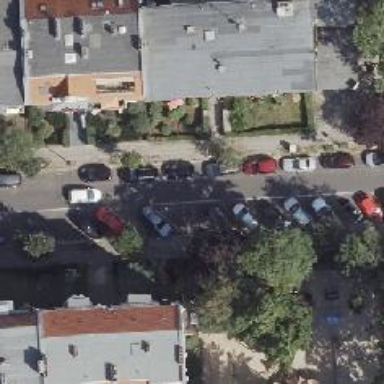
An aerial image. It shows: Residential road with asphalt surface and separate sidewalk. There is parallel on-street parking on the left side of the road.